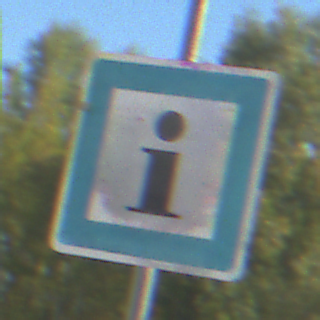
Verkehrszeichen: Informationsstelle
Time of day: Midday
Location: Outdoor (Nature)
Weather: Clear
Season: Summer
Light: Natural